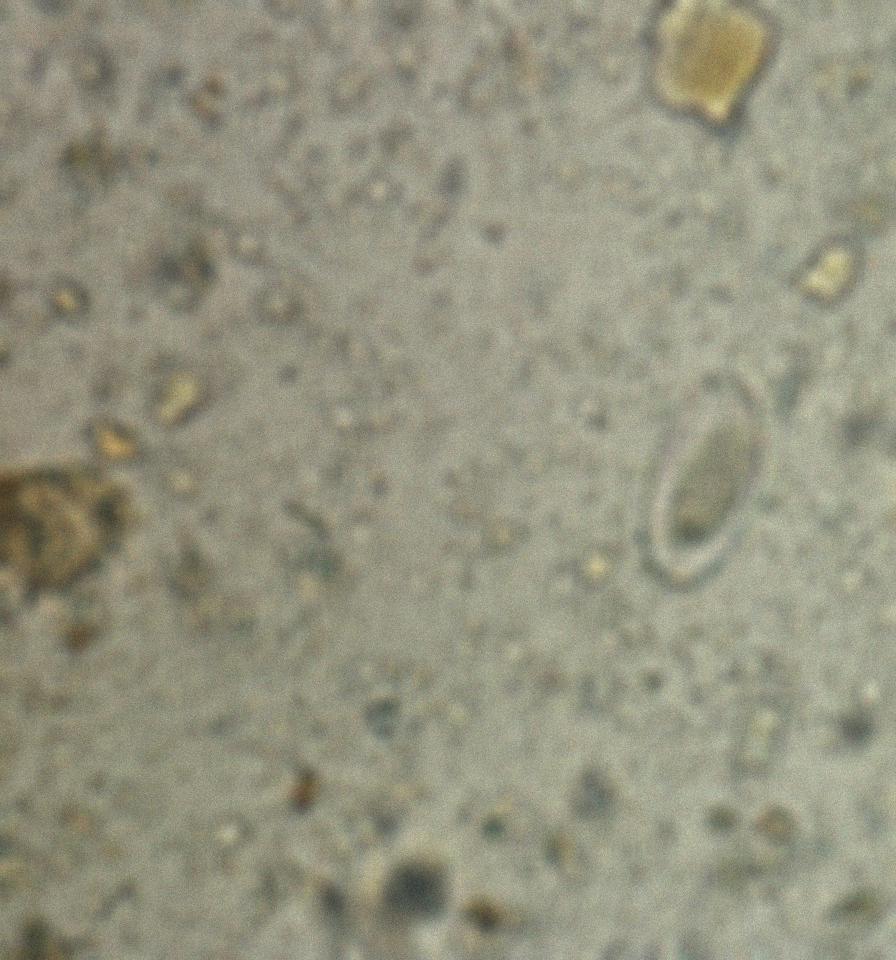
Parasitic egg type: Enterobius vermicularis